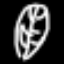
Label: leaf